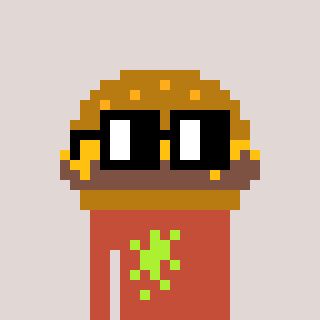
a pixel art character with square black glasses, a burger-shaped head and a rust-colored body on a warm background